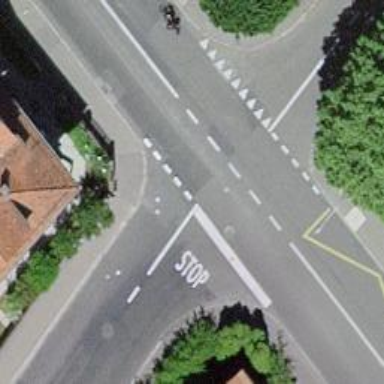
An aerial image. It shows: Kerb serving as barrier.